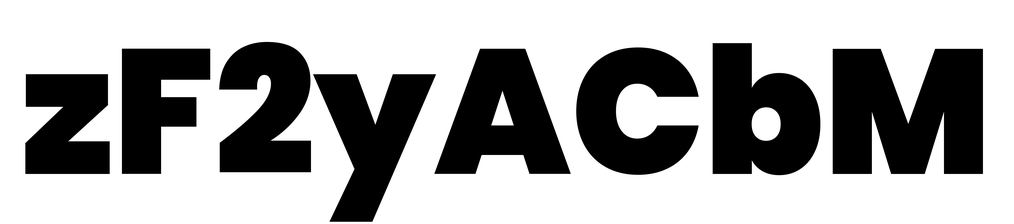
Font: Poppins-Black